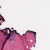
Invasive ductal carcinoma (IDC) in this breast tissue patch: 0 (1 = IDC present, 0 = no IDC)